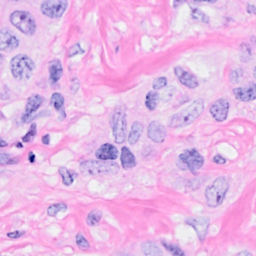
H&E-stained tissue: Breast